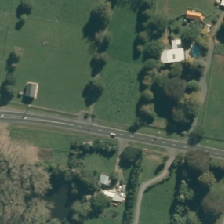
Land cover: urban_build_up